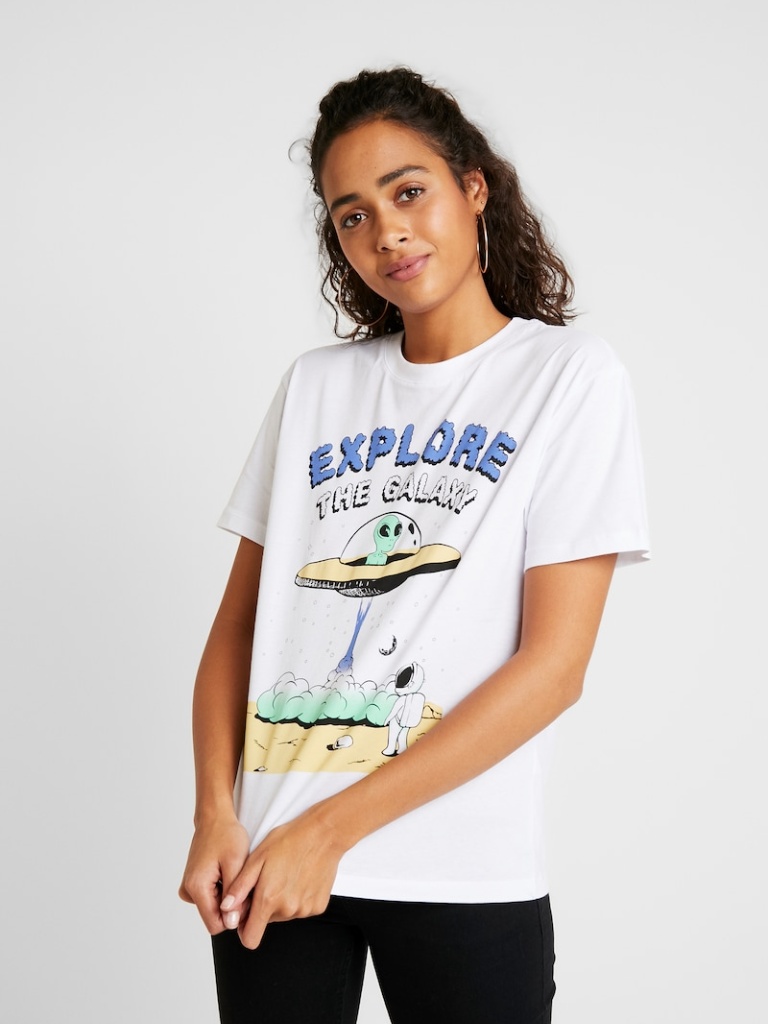
cotton relaxed short sleeve hip length Untucked crew t-shirt